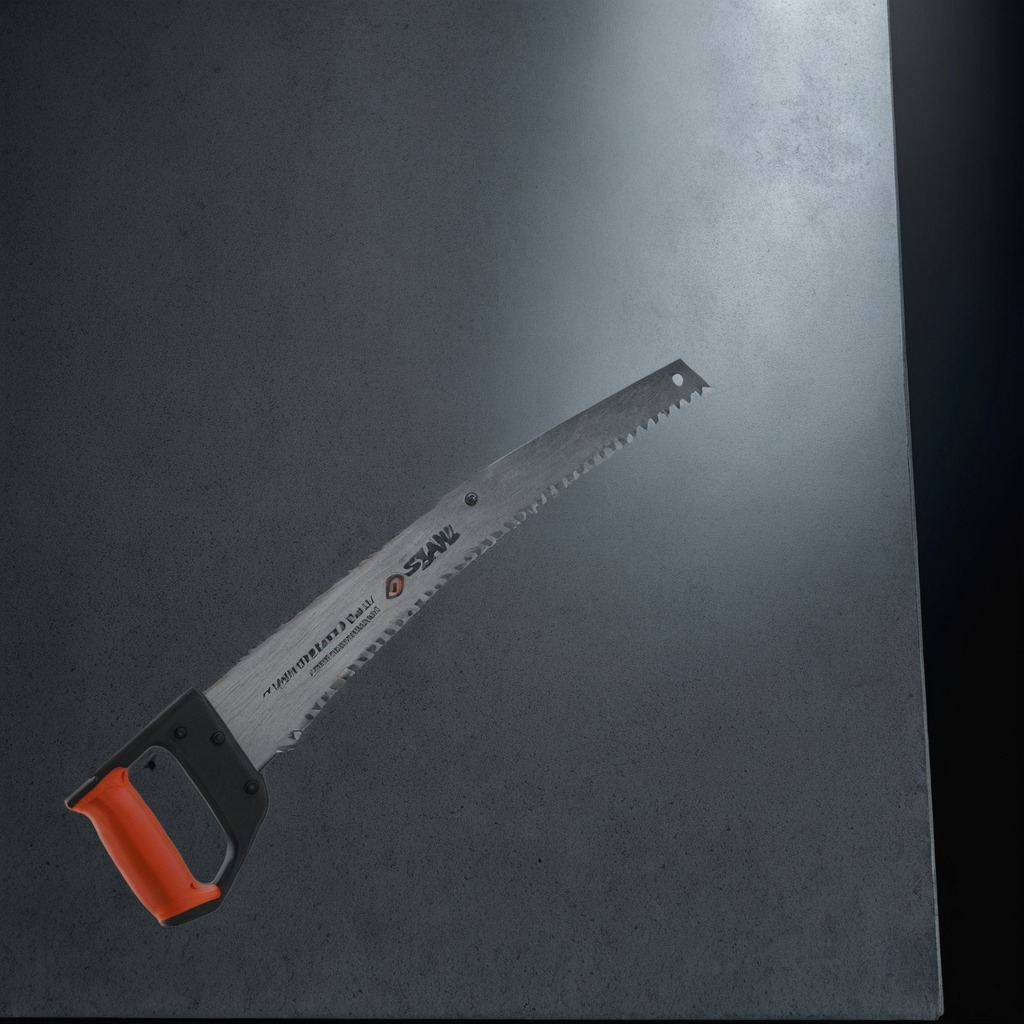
A metal saw lies on a clean granite table inside a workshop at night.